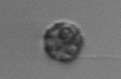
Label: coccolithophorid